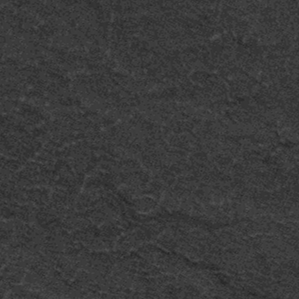
Label: frost